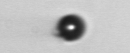
Label: bead